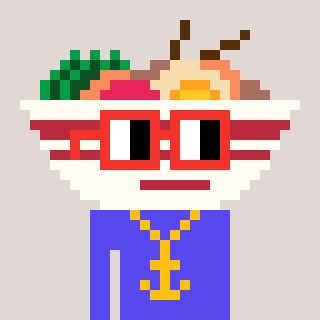
a pixel art character with square red glasses, a noodles-shaped head and a computerblue-colored body on a warm background